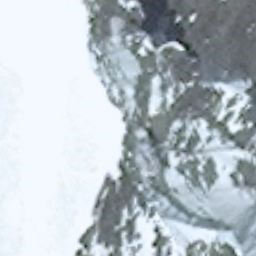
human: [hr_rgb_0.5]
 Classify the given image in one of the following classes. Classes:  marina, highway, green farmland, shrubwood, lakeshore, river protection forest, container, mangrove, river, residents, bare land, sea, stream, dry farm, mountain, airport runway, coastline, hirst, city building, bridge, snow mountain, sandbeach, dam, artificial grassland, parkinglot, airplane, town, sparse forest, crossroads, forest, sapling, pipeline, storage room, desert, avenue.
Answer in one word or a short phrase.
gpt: snow mountain